Question: I have a discrete cumulative random series in R:
'''
x<-cumsum(rnorm(100))
'''
When plotted:

What would be the best way to calculate how many times it crosses through a specific value; in this case, -2?
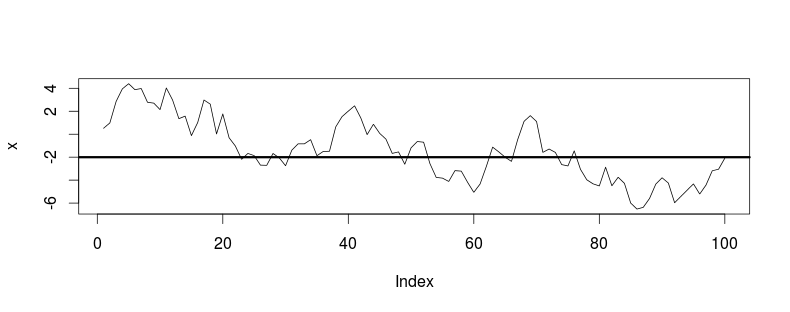
Answer: '''
set.seed(2)
x <- cumsum(rnorm(100))
plot(x, type = "l")
abline(h = 0)
'''
Find how many times x is greater than some value (0 in this case) using 'rle' function on 'x>0' vector.
'''
length(rle(x > 0)$length) - 1
## [1] 6
'''